Interaction volume radius: 5 \u00c5
Interaction volume height: 35 \u00c5
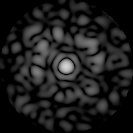
Disorder parameter: 0.773